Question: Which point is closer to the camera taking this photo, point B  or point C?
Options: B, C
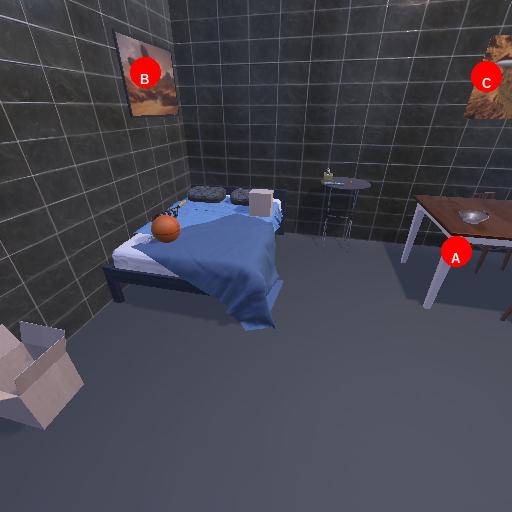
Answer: B